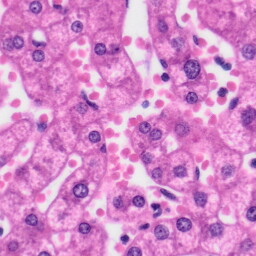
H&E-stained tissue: Liver